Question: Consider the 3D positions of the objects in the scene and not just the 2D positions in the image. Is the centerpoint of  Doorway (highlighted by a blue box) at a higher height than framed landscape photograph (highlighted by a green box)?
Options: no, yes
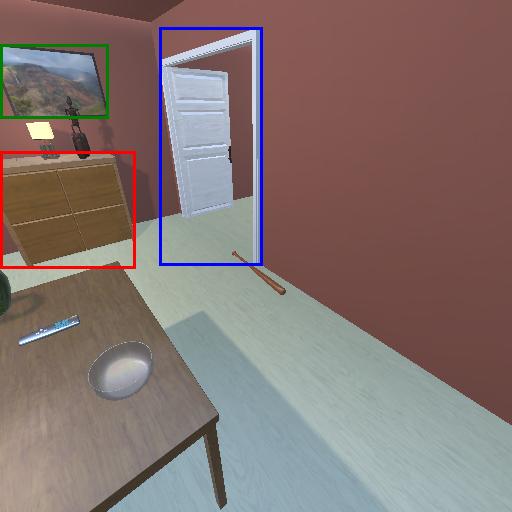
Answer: no